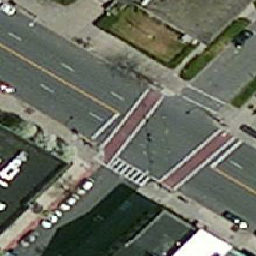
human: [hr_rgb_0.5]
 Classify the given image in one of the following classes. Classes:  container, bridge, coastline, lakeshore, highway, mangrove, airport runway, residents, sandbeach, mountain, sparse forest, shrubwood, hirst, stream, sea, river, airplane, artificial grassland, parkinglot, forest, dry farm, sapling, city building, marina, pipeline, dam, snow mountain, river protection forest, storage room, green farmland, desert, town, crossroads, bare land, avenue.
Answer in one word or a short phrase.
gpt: crossroads